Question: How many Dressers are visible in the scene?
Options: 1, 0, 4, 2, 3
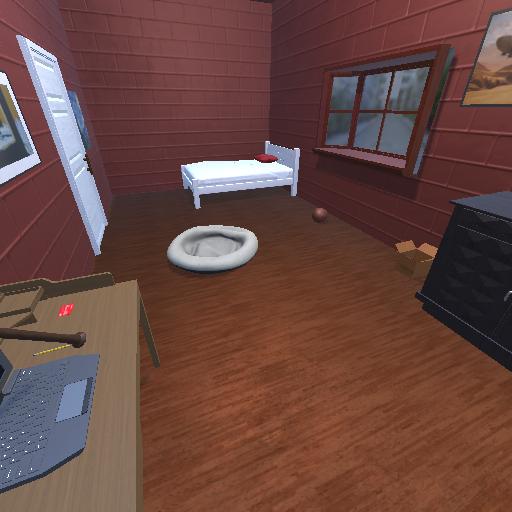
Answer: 1